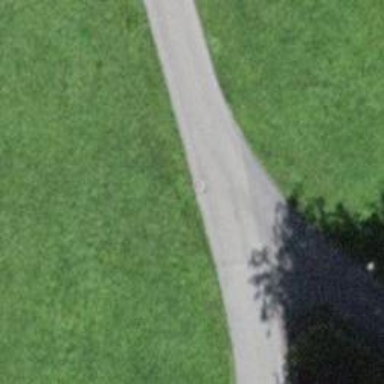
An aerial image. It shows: Residential road with dedicated cycleway.